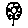
Label: flower